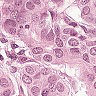
Metastatic tissue present: yes